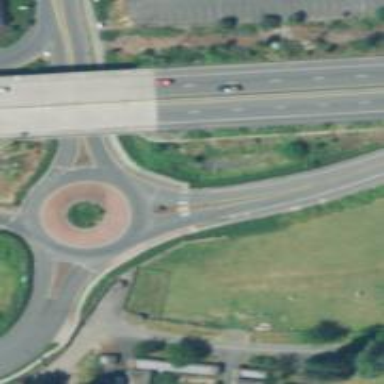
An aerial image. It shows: Roundabout at tertiary road junction.